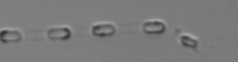
Label: Skeletonema